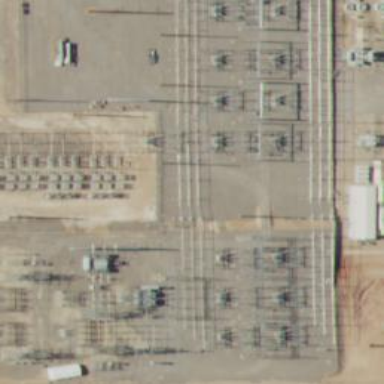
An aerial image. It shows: Switch used for power control.